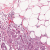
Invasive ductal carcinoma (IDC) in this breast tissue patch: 1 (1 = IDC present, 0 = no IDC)